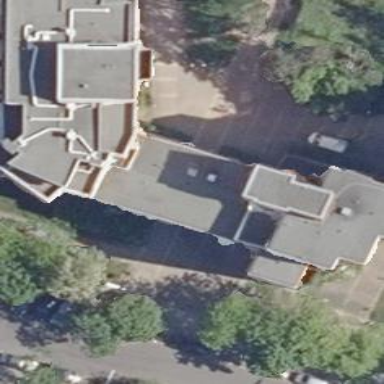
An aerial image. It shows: Part of building is shown in the image.